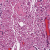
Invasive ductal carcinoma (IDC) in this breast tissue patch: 0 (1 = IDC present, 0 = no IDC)